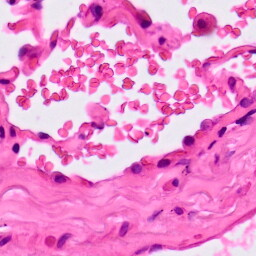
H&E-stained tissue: Lung